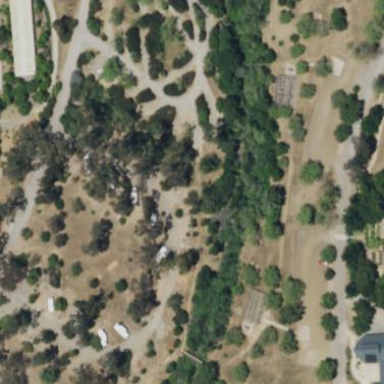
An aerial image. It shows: Campsite designated for tourism.